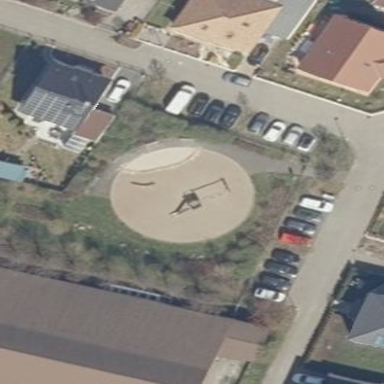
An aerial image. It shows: Playground area for leisure activities on the land.